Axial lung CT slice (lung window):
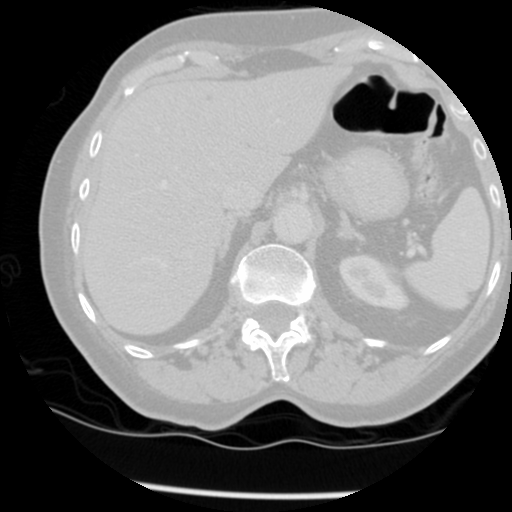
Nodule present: no